The plot is a Hilbert-envelope spectrum of a rotating bearing's acceleration signal, annotated with the bearing's characteristic defect frequencies. What is the most likely bearing condition (normal, inner_race, outer_race, ball)?
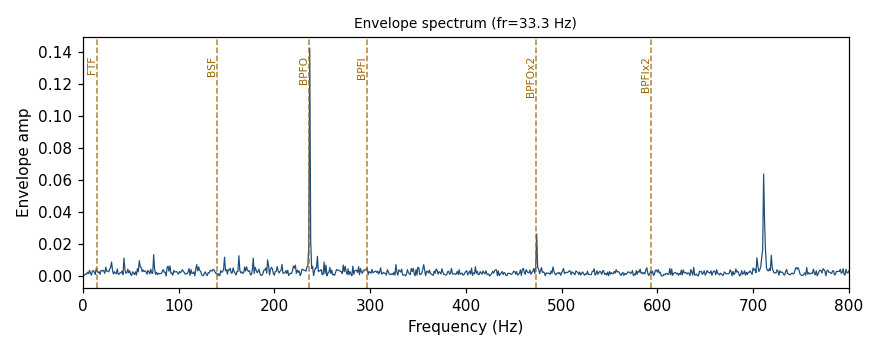
Answer: outer_race